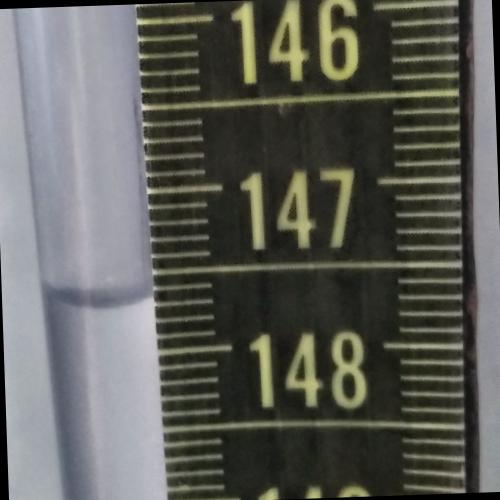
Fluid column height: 147.7 cm